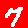
Digit: 7